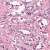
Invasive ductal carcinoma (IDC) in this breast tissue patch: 1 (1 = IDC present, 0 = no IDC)